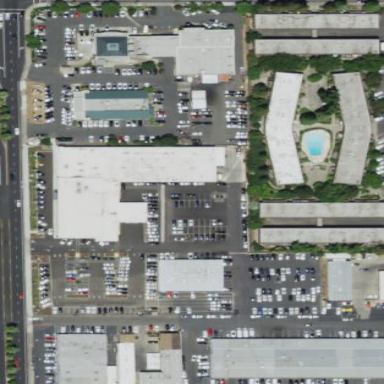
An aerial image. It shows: Commercial building.